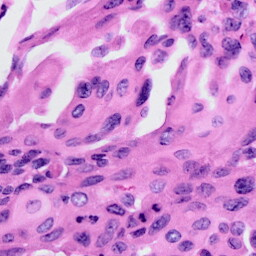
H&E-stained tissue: Cervix